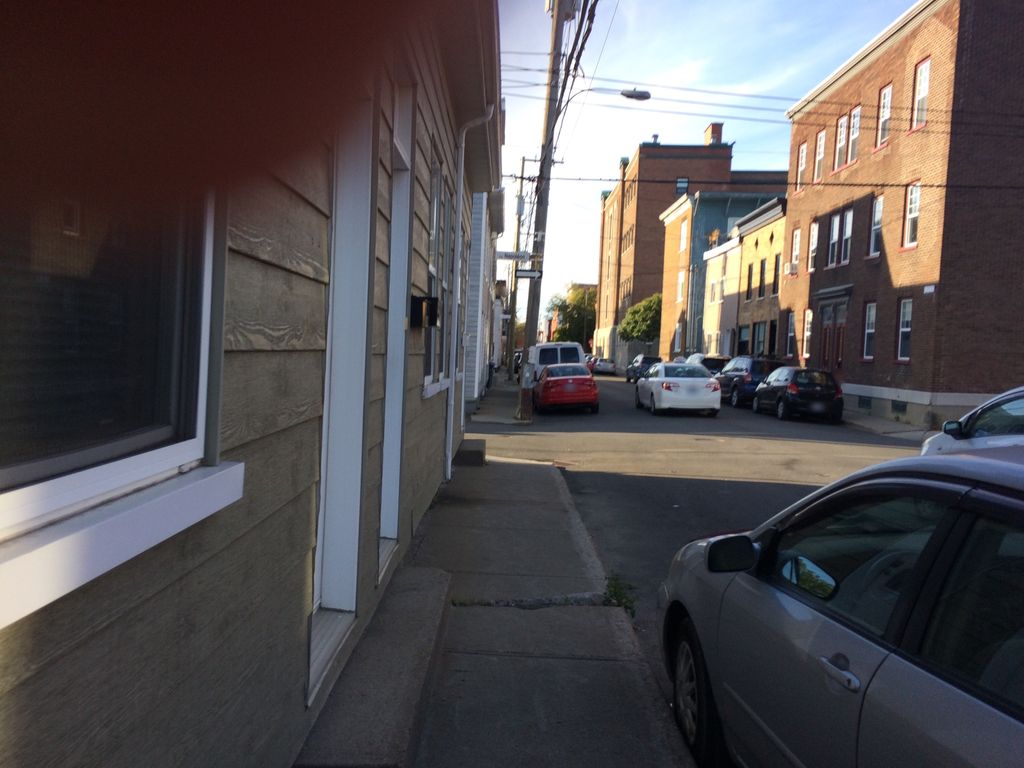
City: quebec_city